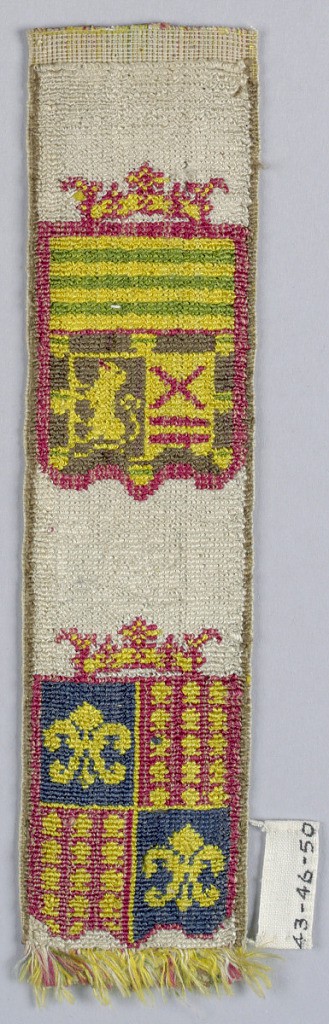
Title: Trimming
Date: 19th century
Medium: White and colored silk in uncut velvet weave.
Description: Two crowned banners with armorial devices in blue, red, yellow, green, and brown on white.